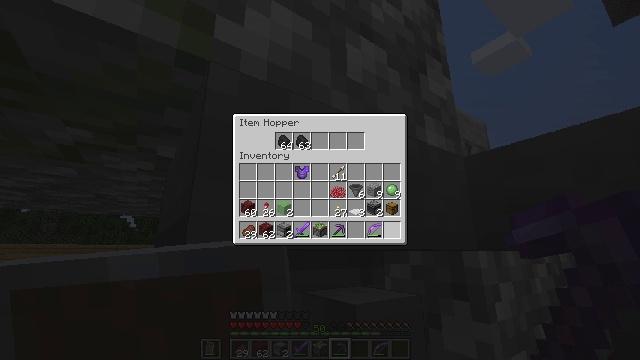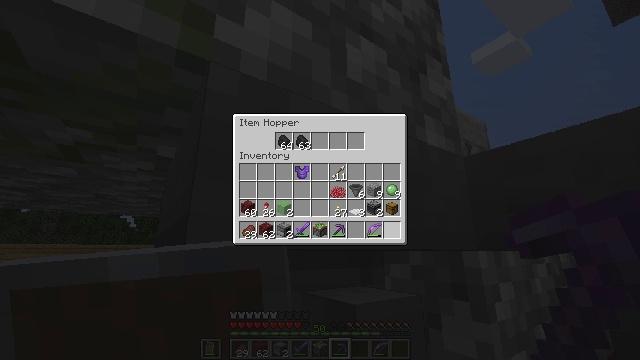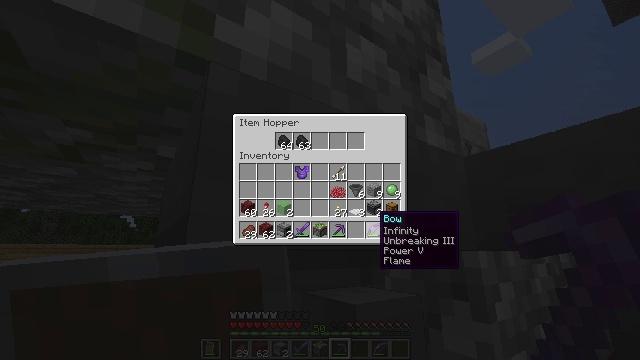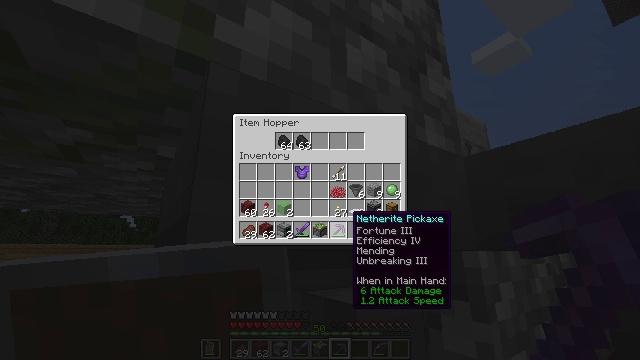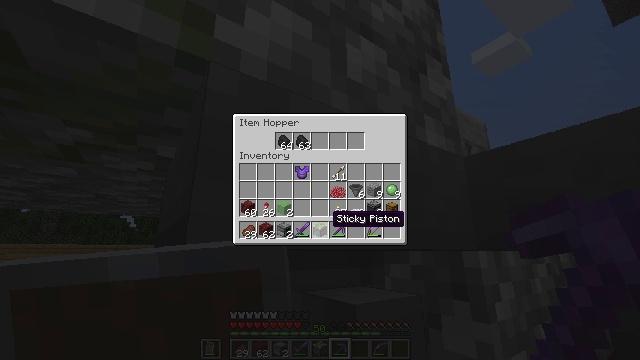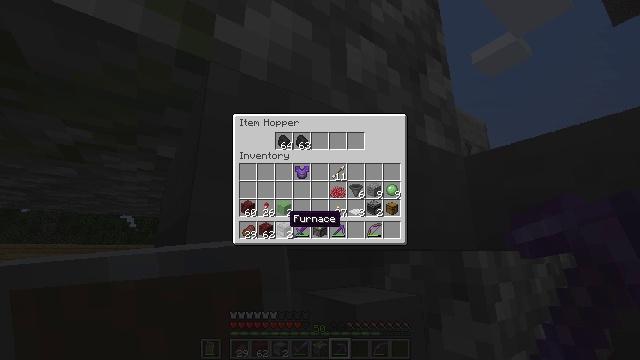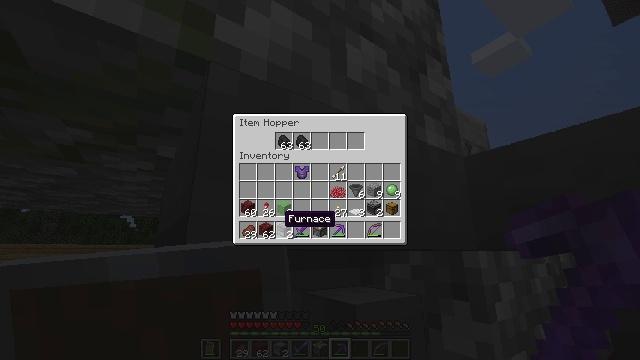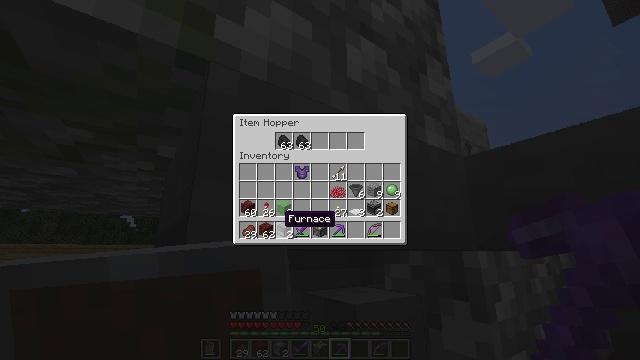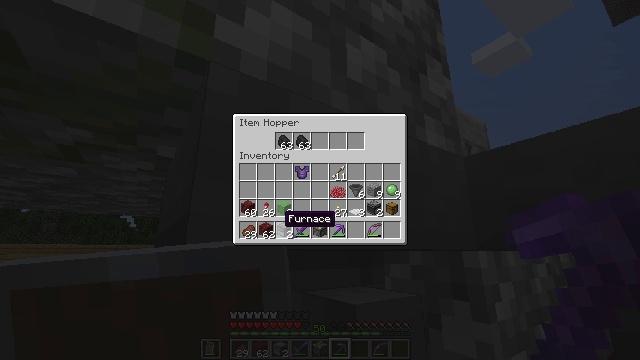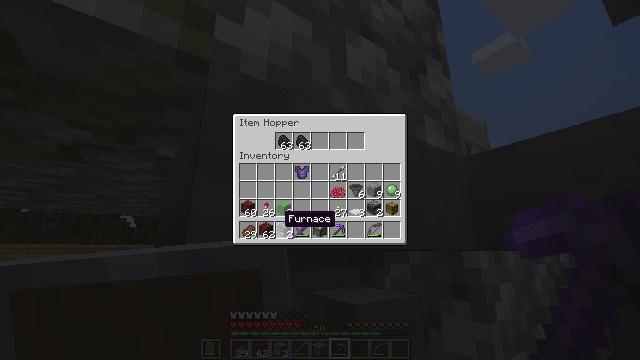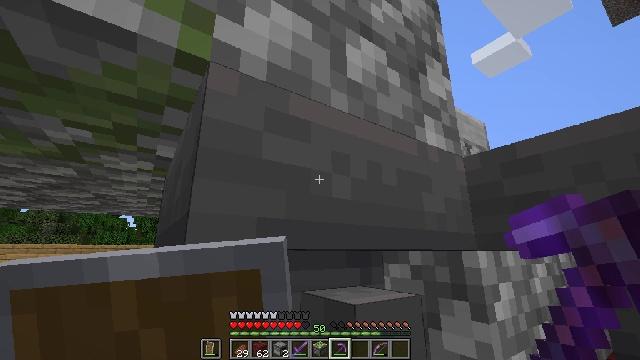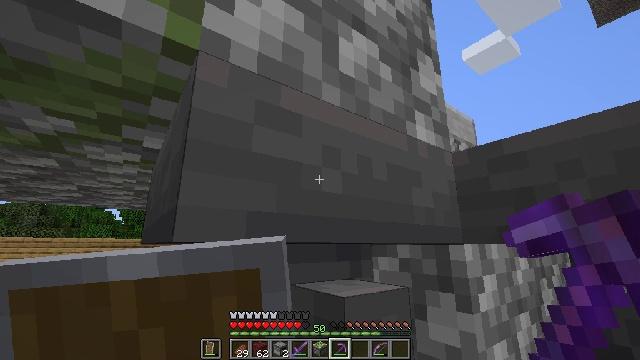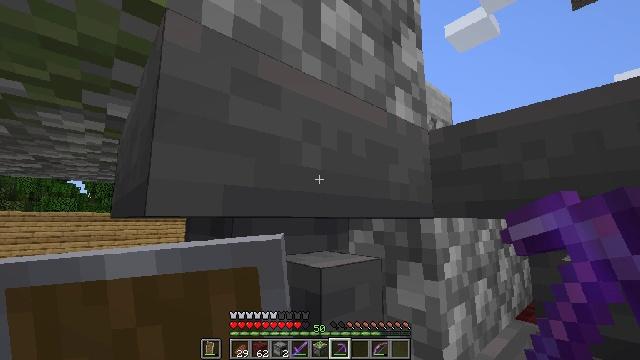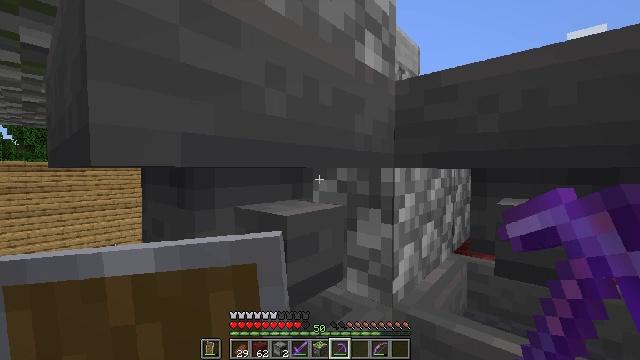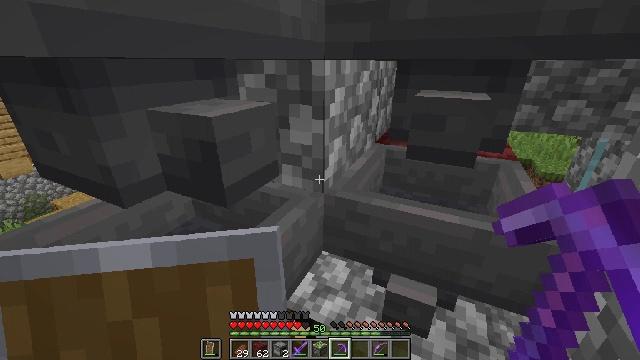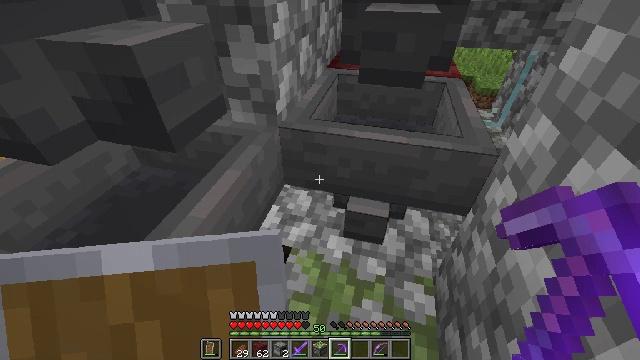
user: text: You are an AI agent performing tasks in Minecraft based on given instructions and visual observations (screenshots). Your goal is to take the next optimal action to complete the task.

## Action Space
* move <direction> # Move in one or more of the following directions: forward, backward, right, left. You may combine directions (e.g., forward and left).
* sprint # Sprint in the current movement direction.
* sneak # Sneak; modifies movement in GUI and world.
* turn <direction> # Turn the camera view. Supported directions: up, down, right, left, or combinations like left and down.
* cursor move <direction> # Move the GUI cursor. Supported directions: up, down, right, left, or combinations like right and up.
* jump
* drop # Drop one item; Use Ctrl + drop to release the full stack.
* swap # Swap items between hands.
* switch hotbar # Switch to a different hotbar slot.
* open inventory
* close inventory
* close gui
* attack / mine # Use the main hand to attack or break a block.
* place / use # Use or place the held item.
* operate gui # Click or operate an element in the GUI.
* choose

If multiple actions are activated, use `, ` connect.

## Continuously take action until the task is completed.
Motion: motion action
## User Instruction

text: Get the hopper into inventory.
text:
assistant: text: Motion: sneak
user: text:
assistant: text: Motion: sneak, turn left
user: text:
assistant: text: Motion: sneak, turn left
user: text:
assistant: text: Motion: sneak, turn left
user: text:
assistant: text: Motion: sneak, turn left
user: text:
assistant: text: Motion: sneak
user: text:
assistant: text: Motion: sneak
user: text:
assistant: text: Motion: sneak
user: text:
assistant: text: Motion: sneak
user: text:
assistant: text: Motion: sneak, open inventory
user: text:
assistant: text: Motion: turn right and down, open inventory
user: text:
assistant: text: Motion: turn right and down
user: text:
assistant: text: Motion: turn right and down
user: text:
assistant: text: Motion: turn right and down
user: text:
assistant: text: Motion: turn right and down
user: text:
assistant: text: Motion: turn right and down
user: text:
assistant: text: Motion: turn right and down
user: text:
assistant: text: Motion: move back, turn right and down
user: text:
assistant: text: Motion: move back, turn down
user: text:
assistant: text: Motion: move back
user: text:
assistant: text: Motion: move back
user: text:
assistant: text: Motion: move back
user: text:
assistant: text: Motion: move back
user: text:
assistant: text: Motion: move back
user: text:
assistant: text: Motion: move back, turn up
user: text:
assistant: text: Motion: move back, turn up
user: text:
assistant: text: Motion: turn up
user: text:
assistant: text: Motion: turn up
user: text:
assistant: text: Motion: turn left and up
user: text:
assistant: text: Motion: turn up